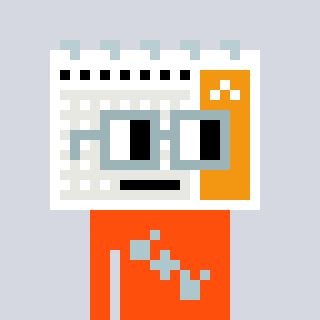
a pixel art character with square dark gray glasses, a calendar-shaped head and a orange-colored body on a cool background